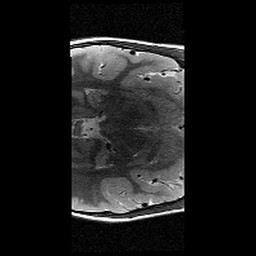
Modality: T2w
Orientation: axial
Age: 10
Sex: female
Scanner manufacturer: siemens
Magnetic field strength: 3 T
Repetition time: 9.23 s
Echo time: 0.067 s